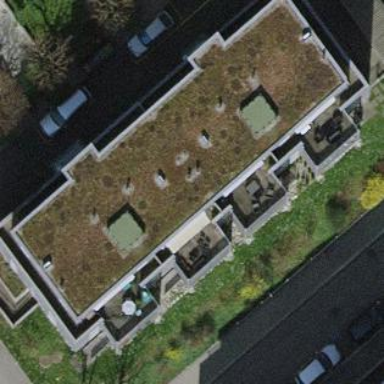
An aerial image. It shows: Apartment building with flat roof.